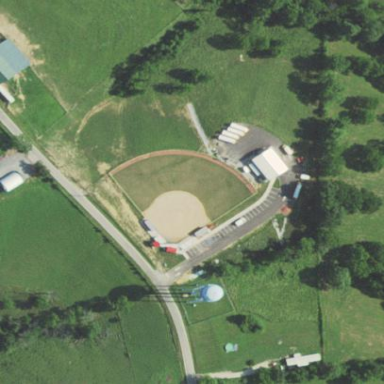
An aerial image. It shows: Softball pitch for leisure land activities.